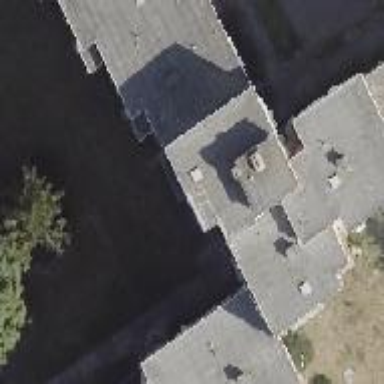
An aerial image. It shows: Building with flat roof.